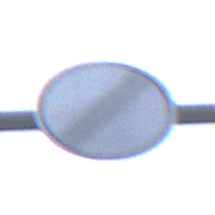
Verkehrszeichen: EndeSaemtlicherBegrenzungen
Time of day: SunriseSunset
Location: Outdoor (Nature)
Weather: PartlyCloudy
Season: Autumn
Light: Natural